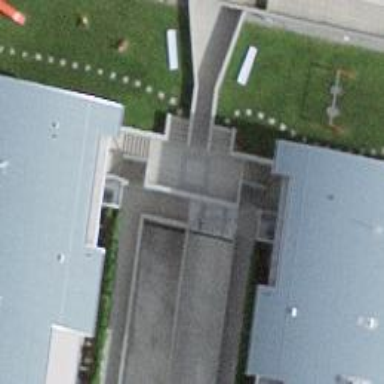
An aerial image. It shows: Entrance to parking area.